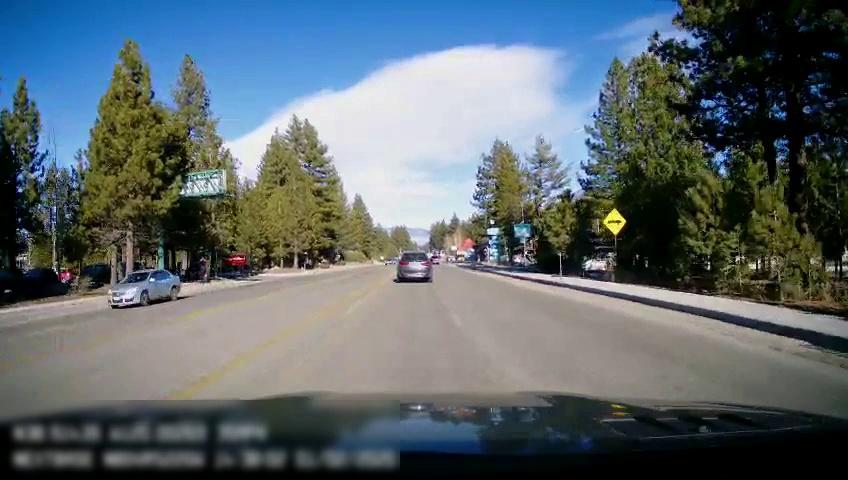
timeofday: Day
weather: Sunny
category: Drivable Space
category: Vehicles | SUV
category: Vehicles | Car
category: Vehicles | SUV
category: Vehicles | Car
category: Lanes | Opposite Lane
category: Lanes | Opposite Lane
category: Lanes | Opposite Lane
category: Lanes | Current Lane
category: Traffic | Signs
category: Traffic | Signs